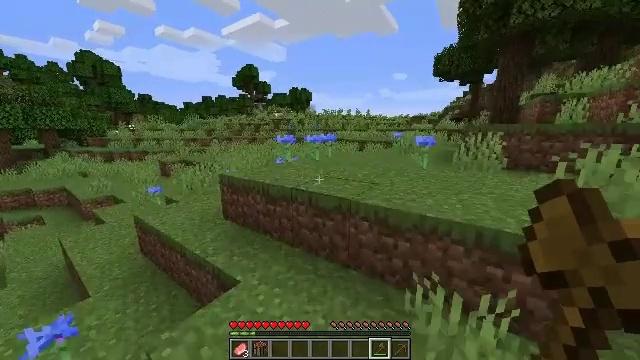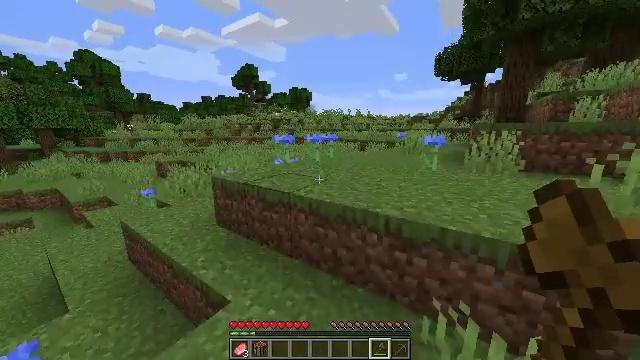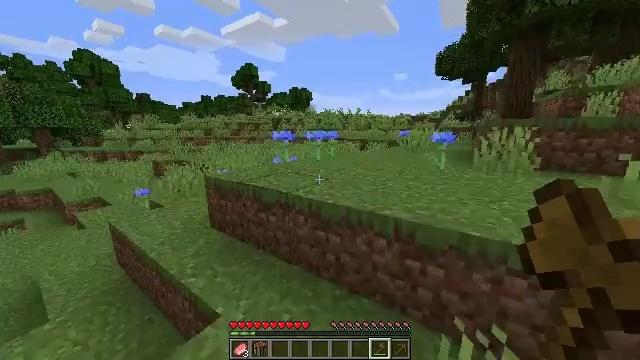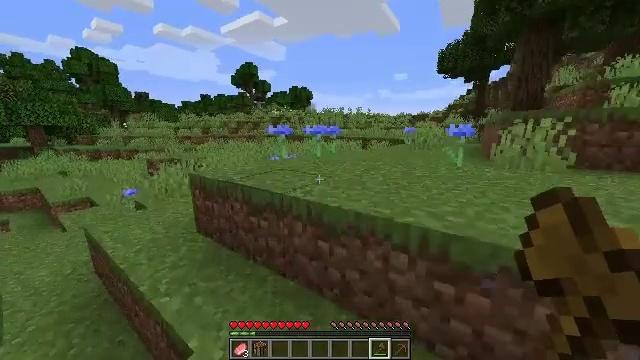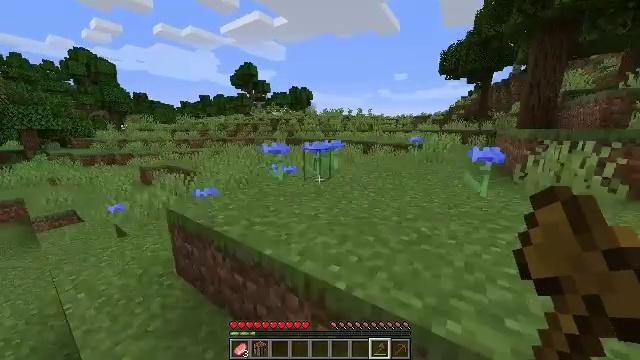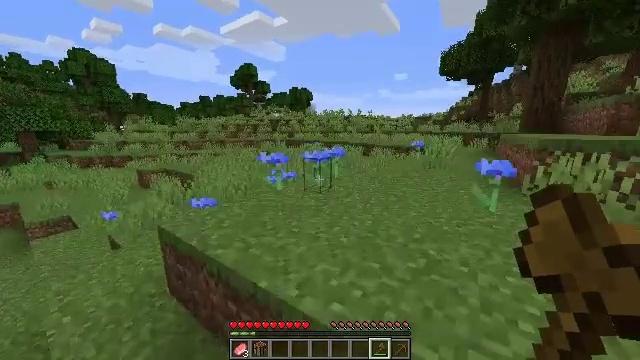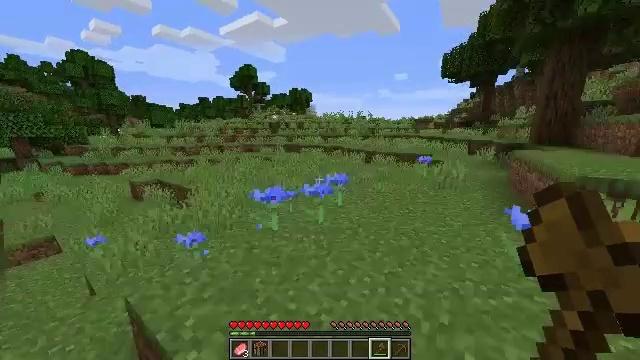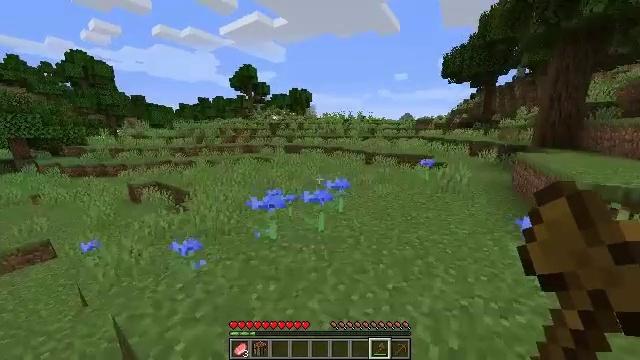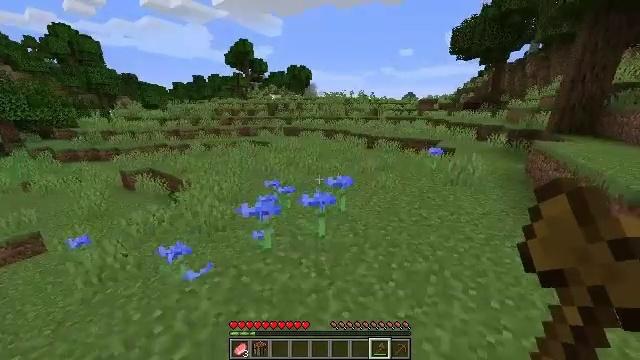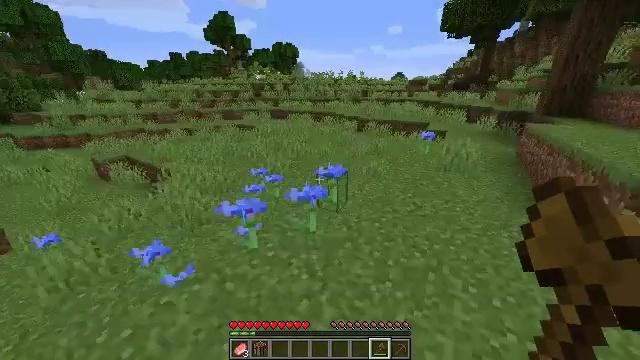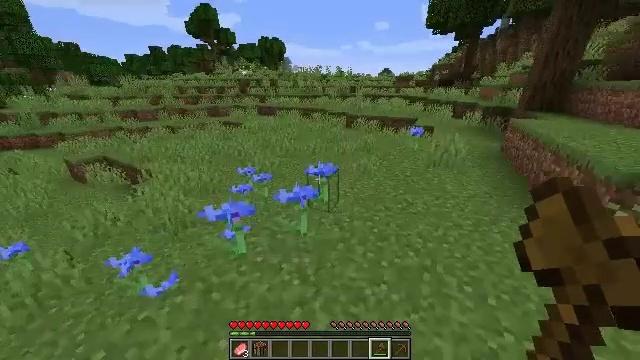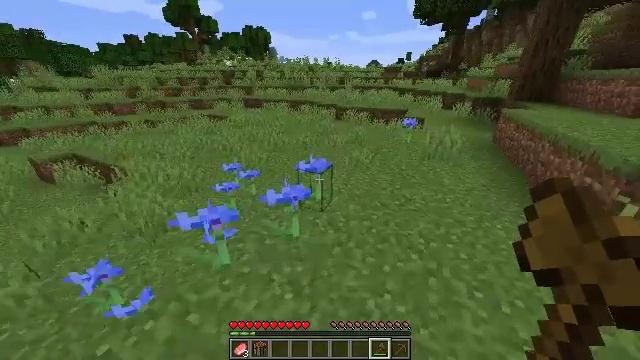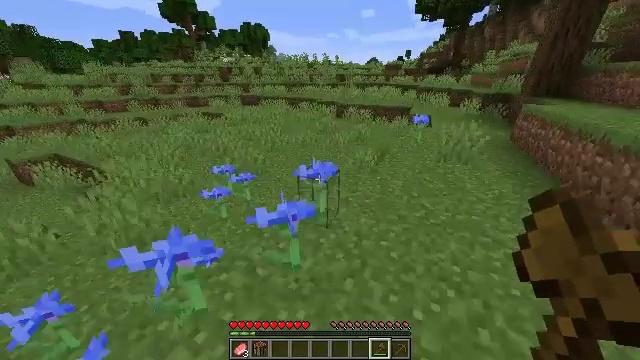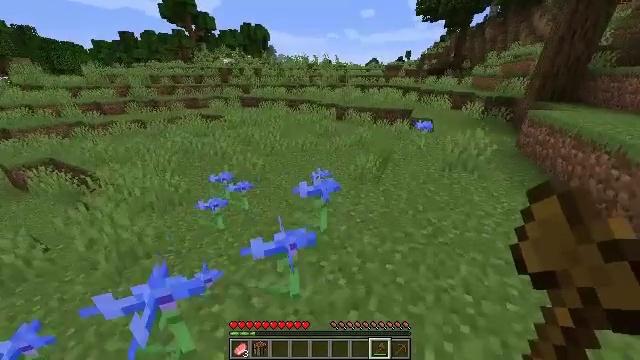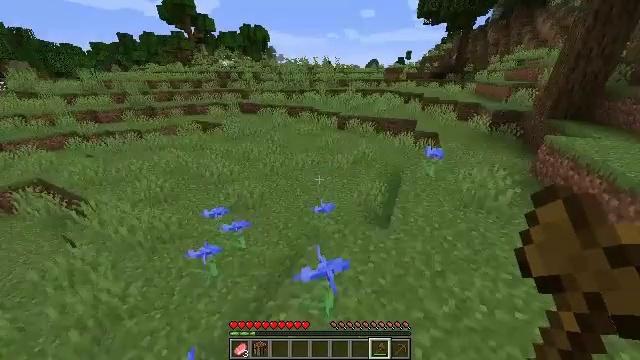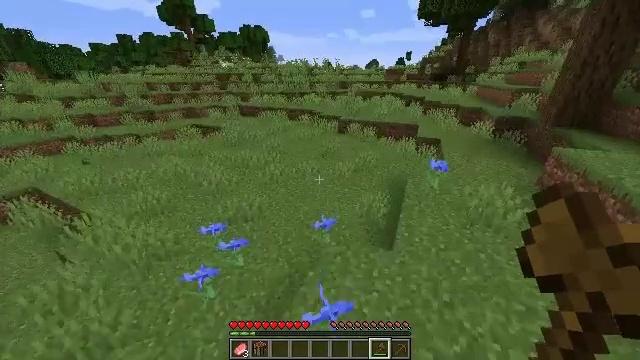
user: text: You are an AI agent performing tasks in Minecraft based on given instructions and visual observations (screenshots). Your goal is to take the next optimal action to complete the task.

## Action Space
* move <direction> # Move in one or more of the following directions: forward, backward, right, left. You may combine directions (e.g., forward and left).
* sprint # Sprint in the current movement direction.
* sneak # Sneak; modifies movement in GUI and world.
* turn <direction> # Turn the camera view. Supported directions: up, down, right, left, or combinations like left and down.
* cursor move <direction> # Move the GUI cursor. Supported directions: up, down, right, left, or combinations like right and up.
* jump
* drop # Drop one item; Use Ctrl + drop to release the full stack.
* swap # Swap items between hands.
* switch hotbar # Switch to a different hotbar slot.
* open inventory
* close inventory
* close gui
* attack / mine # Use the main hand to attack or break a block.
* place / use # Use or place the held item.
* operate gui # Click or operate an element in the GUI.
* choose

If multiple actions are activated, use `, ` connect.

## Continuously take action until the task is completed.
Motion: motion action
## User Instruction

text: Mine the dandelion from the ground.
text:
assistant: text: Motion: move forward, jump
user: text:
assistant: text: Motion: move forward, jump
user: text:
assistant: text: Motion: move forward, jump
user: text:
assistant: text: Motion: move forward, jump
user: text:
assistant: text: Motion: move forward, jump
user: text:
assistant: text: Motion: move forward, jump
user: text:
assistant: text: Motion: move forward, jump
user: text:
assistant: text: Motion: move forward, turn down, jump
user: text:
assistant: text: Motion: move forward, turn right and down
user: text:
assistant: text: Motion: move forward, turn right
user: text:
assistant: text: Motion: move forward, turn right and down, jump
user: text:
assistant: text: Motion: move forward, jump
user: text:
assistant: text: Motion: move forward, jump
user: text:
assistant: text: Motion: move forward, jump
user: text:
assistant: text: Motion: move forward, jump
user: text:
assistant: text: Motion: move forward, jump
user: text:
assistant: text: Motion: move forward, jump
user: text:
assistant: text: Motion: move forward, jump
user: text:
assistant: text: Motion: move forward, jump
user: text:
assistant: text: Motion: move forward, jump
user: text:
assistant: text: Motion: move forward, jump
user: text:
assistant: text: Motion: move forward, jump
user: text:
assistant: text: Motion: move forward, jump
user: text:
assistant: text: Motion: move forward, jump
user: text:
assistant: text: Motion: move forward, jump
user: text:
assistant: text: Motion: move forward, jump
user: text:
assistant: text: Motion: move forward, jump
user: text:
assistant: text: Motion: move forward, jump
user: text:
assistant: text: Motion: move forward, jump
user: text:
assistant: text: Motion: move forward, jump